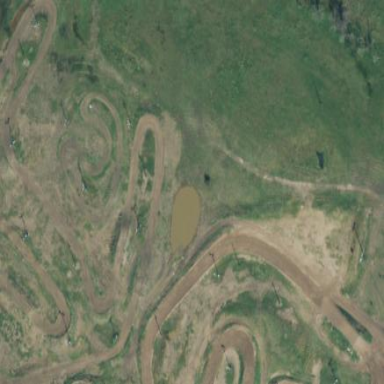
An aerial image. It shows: Motocross raceway with dirt surface.